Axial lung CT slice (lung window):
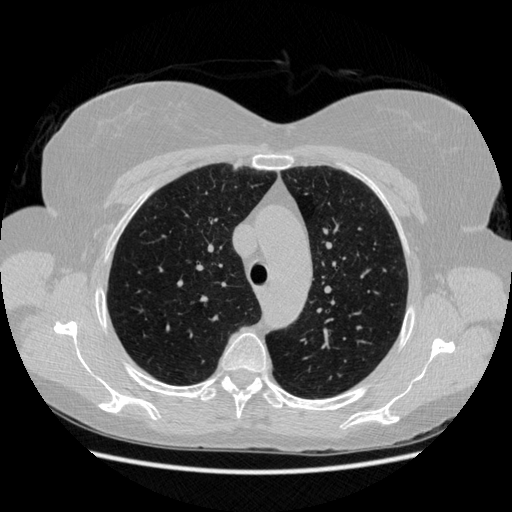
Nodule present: no